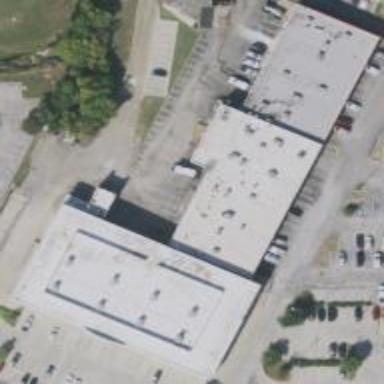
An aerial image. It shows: Commercial building.